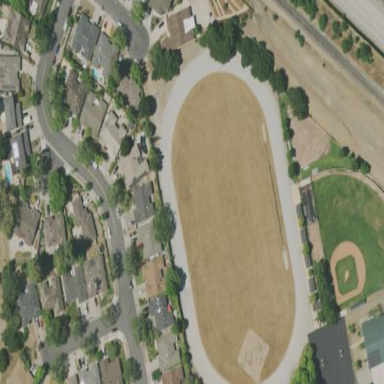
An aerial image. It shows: Recreation ground dedicated to athletics.